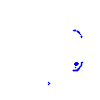
Particle: kaon